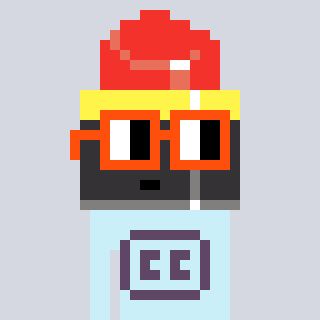
a pixel art character with square orange glasses, a lipstick-shaped head and a cold-colored body on a cool background